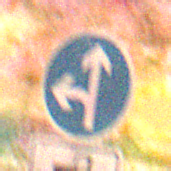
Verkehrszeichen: VorgeschriebeneFahrtrichtungGeradeausOderLinks
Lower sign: MehrspurigeFahrzeugeFrei8
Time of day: Night
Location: Outdoor (Nature)
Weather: Clear
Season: NotSpecified
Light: Natural